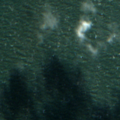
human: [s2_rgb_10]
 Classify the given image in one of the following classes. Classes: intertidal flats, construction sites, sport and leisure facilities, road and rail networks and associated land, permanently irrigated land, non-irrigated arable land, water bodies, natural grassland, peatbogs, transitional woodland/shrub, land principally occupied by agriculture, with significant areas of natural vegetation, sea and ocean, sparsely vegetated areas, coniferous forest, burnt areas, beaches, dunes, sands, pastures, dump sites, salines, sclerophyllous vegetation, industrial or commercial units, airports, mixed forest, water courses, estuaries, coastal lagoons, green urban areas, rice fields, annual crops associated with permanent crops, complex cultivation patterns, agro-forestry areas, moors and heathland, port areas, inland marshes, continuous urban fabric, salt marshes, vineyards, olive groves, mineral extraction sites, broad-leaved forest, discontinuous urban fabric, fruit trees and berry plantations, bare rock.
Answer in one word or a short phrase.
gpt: sea and ocean